Brain MRI, t1w sequence, axial 2D slice.
Patient: age 22, sex F, weight 78 kg, height 1.78 m
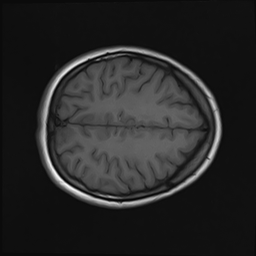